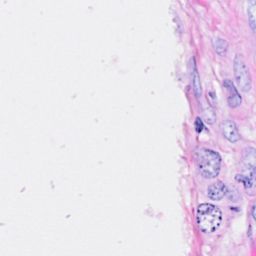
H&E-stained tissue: Breast